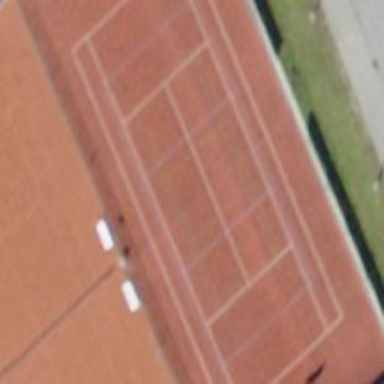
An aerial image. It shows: Tennis court on the leisure land pitch.